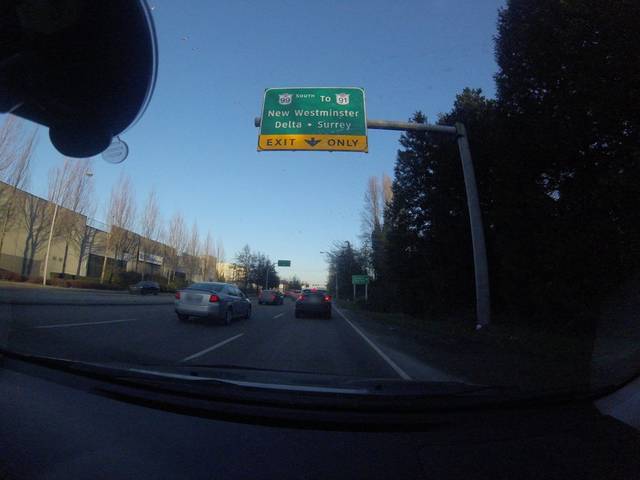
Region: Canada
Coordinates: 49.191, -123.129